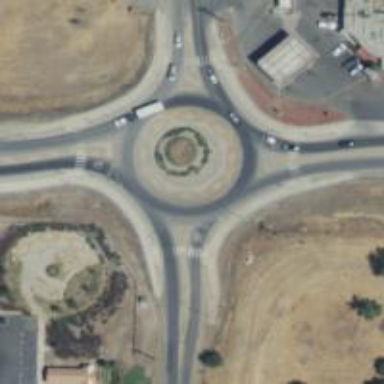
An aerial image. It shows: Secondary road leading to roundabout.